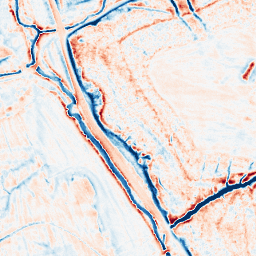
Category: edge_preserving
Decomposition family: anisotropic_diffusion
Decomposition parameters: iterations: 50
kappa: 30
gamma: 0.1
Upsampling method: sinc_hamming
Upsampling parameters: scale: 4
kernel_size: 8
Upsampling scale: 4